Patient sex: F
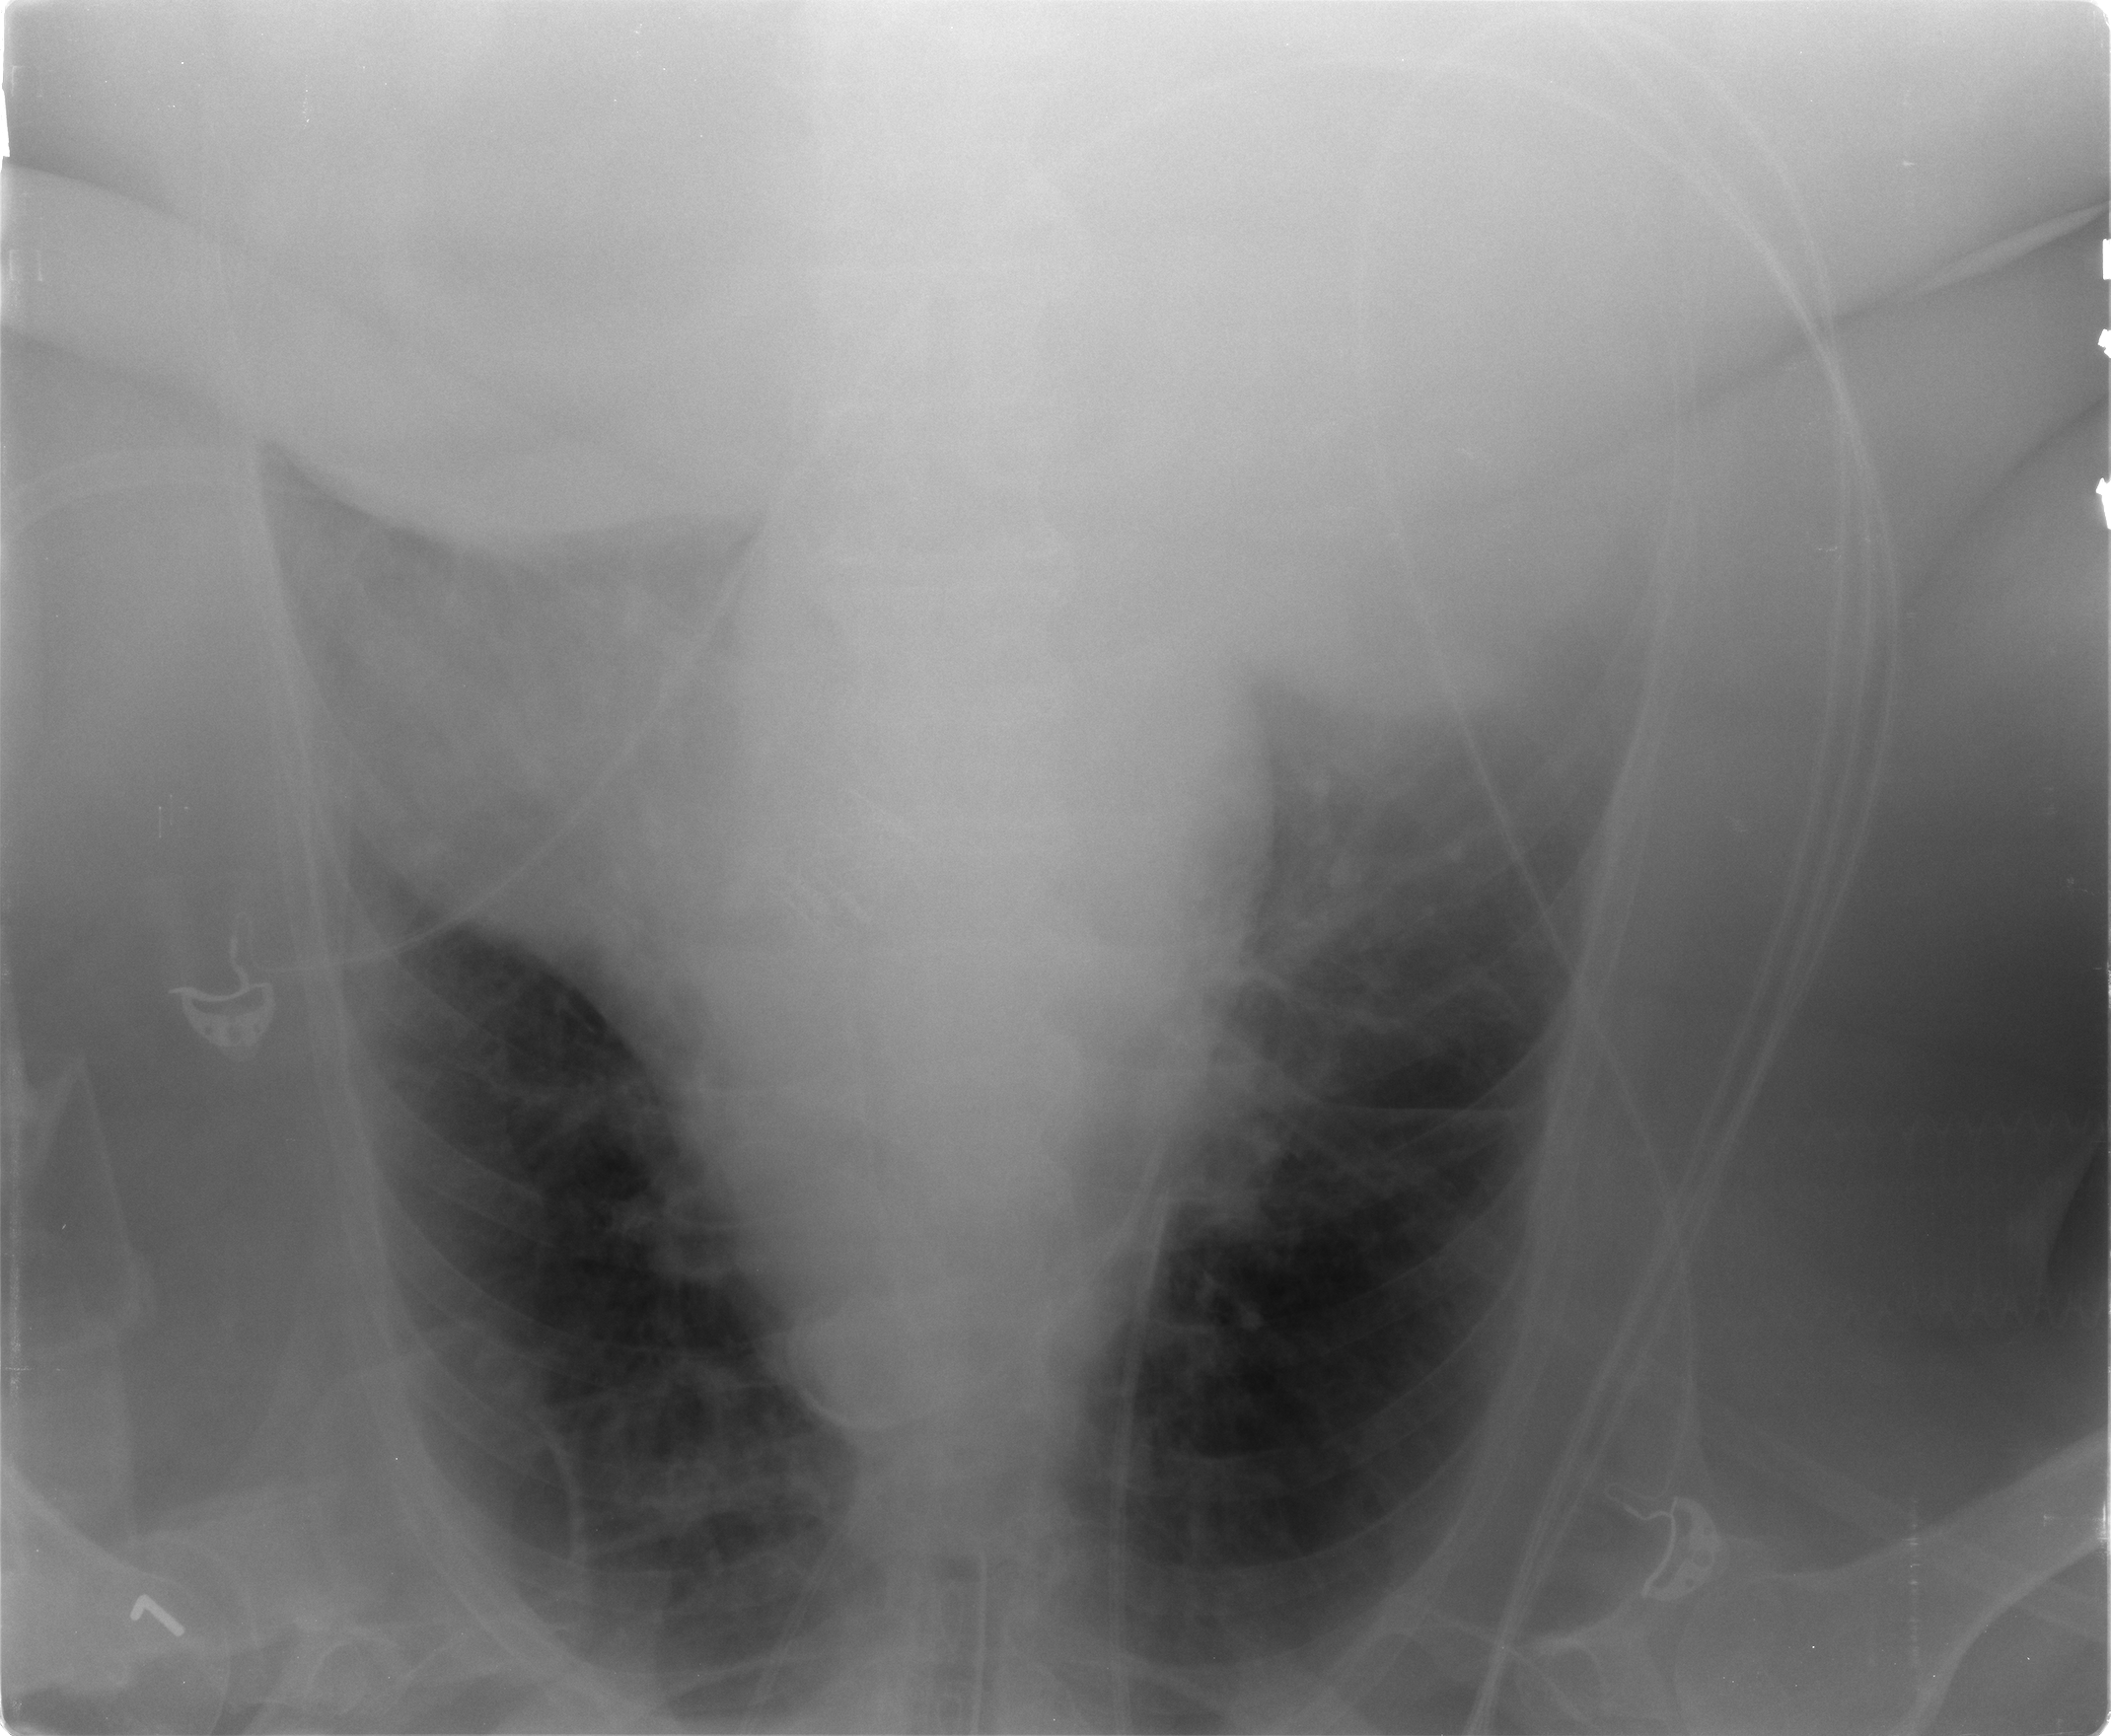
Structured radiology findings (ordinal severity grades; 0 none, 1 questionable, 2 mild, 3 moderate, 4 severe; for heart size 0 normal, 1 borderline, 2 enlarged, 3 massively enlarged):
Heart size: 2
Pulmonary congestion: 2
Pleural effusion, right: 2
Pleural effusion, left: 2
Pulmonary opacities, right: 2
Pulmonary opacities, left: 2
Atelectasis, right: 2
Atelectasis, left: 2